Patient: sex F, age 74
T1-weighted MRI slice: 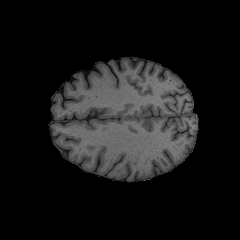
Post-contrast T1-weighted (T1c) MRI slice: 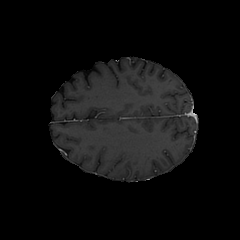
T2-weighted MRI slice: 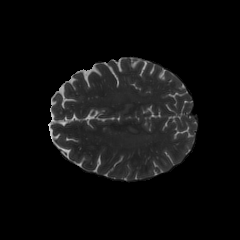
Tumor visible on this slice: no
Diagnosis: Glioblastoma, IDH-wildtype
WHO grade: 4